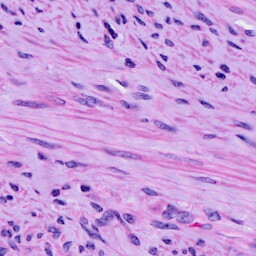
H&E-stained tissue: Cervix